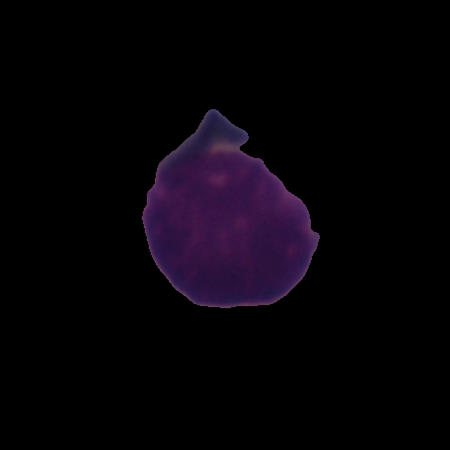
Label: healthy